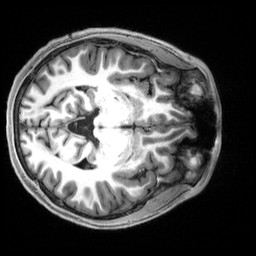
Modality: T1w
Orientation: axial
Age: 21
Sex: male
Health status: healthy
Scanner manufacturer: siemens
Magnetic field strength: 3 T
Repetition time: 2.5 s
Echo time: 0.00222 s